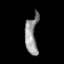
Tissue: lung
Cell type: Myeloid cells
Senescence score: 0.2359
Nuclear area (px): 474
Mean DAPI intensity: 144.857